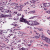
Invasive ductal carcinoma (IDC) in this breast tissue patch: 1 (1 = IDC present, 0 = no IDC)